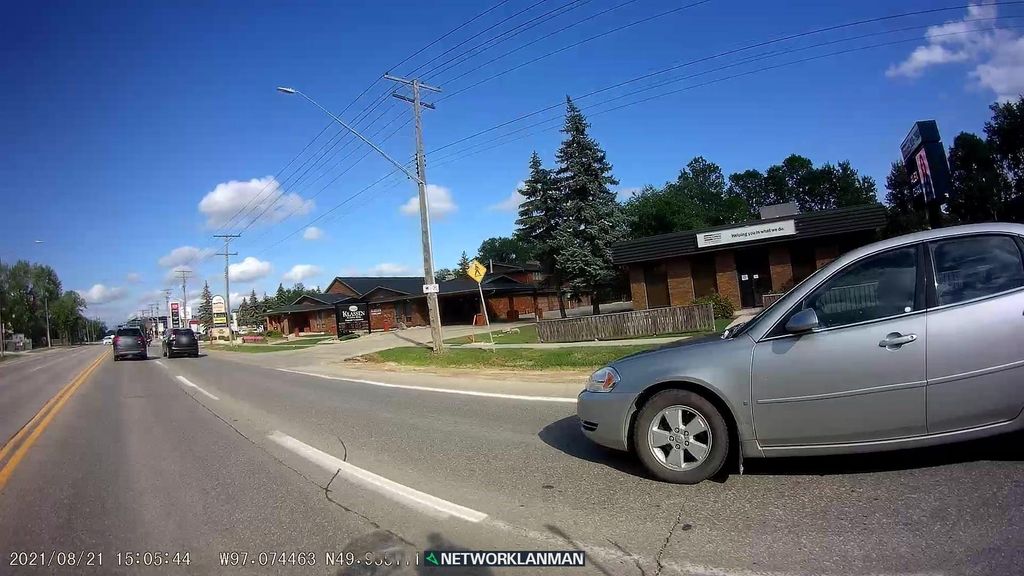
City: winnipeg